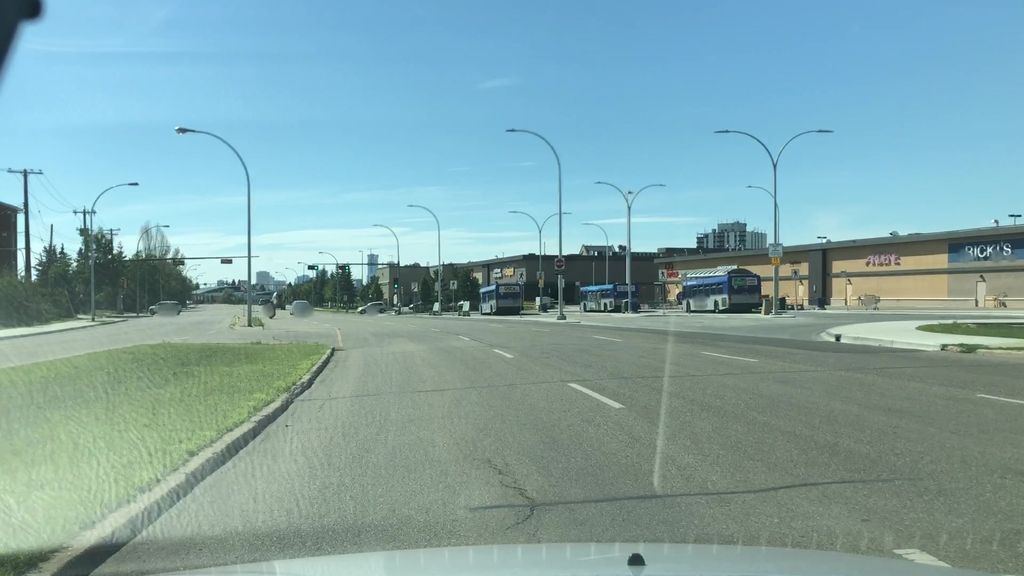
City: edmonton